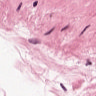
Metastatic tissue present: no